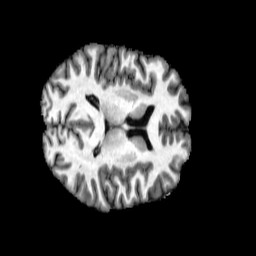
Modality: T1w
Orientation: axial
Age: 33
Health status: healthy
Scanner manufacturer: philips
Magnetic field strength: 3 T
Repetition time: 0.007847 s
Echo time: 0.003602 s